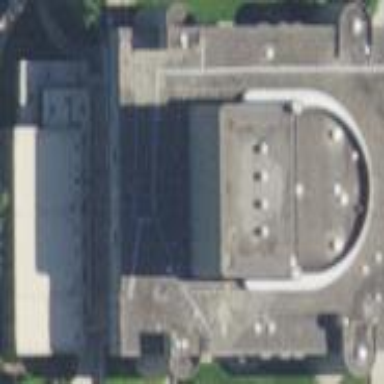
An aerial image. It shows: Arts center located within university building.